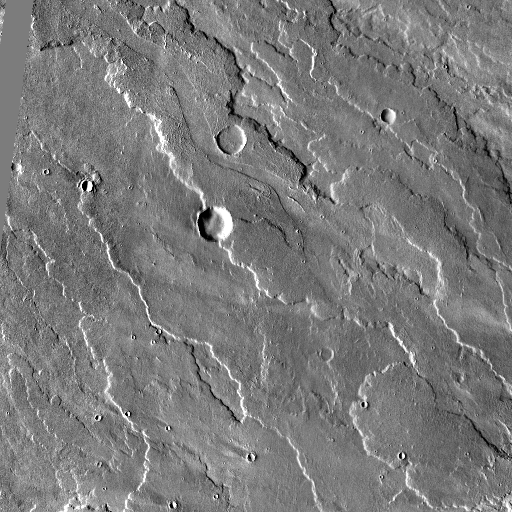
Crater classes present: Background, Other, Buried